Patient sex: M
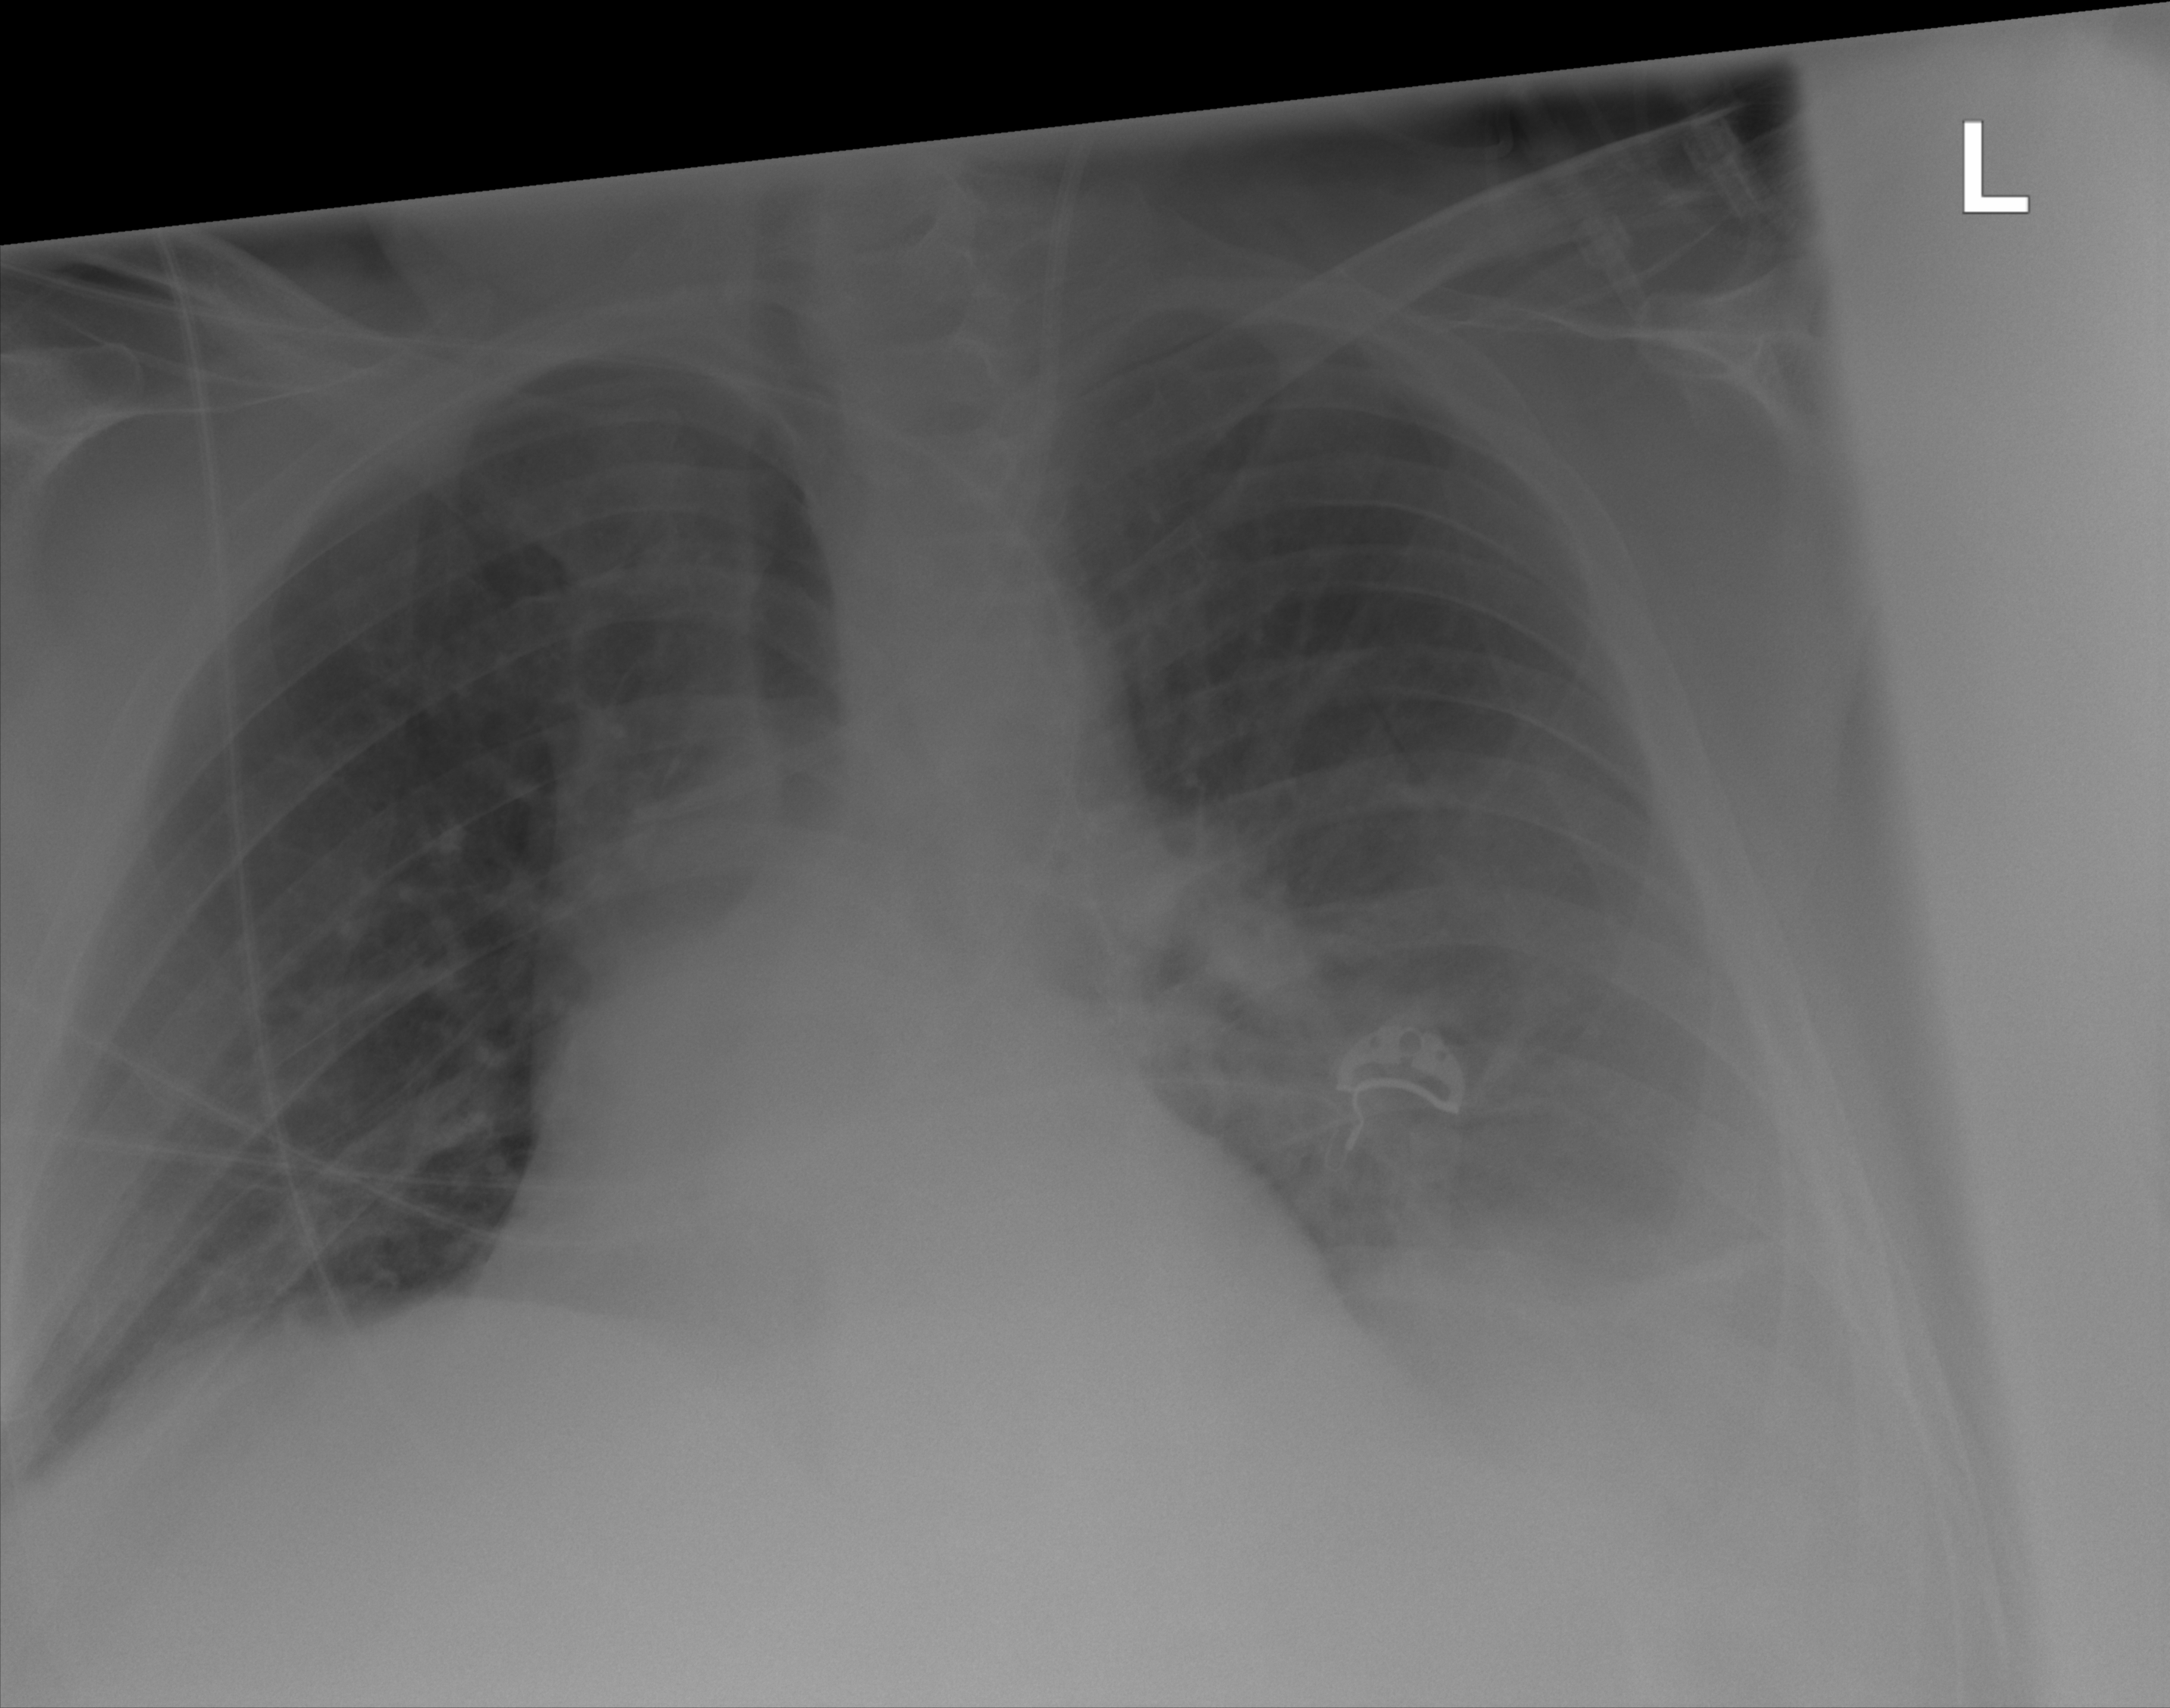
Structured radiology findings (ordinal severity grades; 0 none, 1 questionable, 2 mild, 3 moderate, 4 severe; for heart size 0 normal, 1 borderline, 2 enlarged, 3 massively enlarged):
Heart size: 2
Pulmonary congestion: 2
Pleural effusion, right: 2
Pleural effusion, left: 3
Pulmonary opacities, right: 0
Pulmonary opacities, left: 0
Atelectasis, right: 2
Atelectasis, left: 3